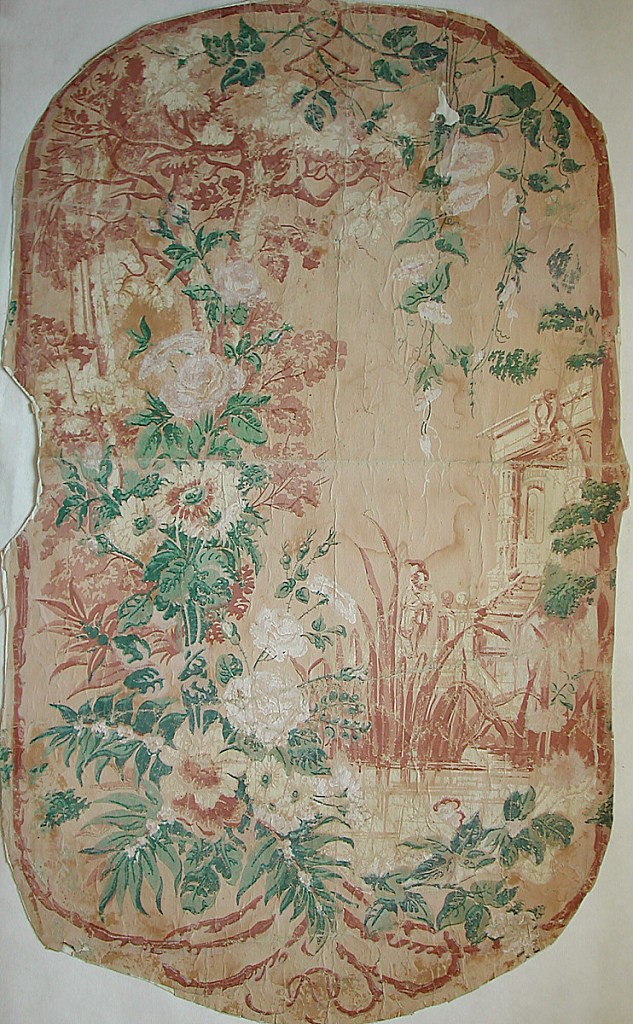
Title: Sidewall
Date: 1845–55
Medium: Block-printed paper
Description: At right side, an architectural detail of a portico with steps. On left side from top to bottom, an array of flowers are festooned, mostly roses with morning glories at top. A small pond at bottom from which grow water grasses. Printed in brown, green, and ivory on tan field.